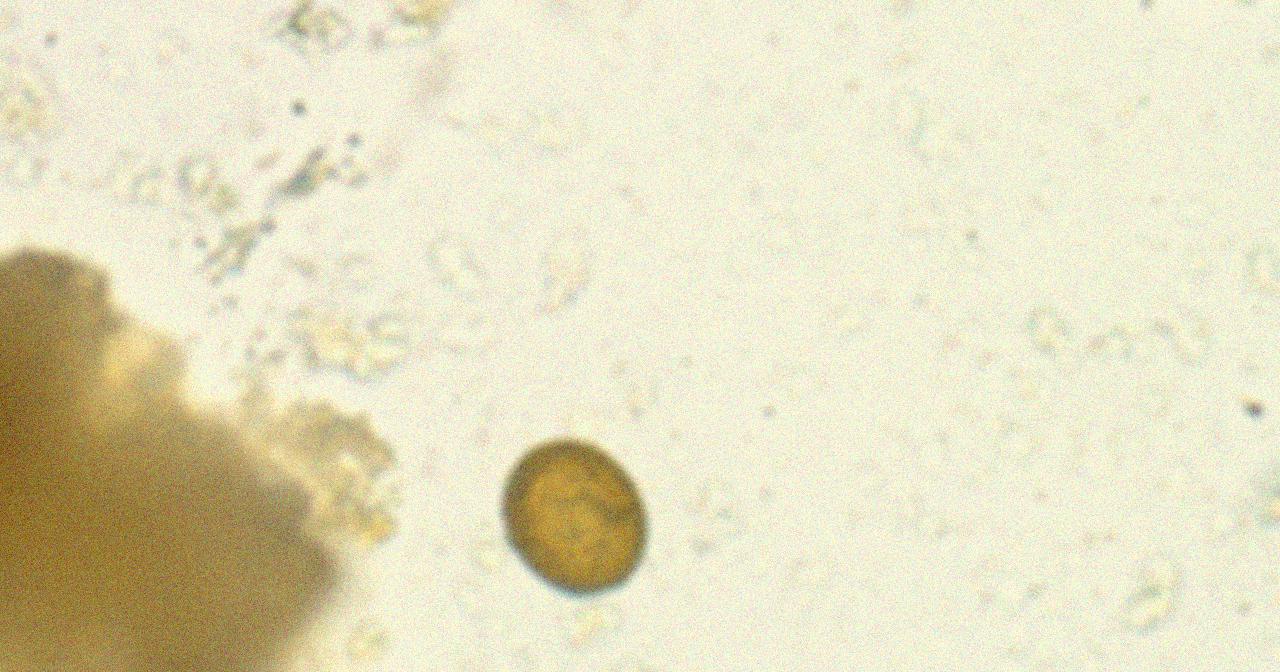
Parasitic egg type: Taenia spp. egg